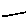
Label: line